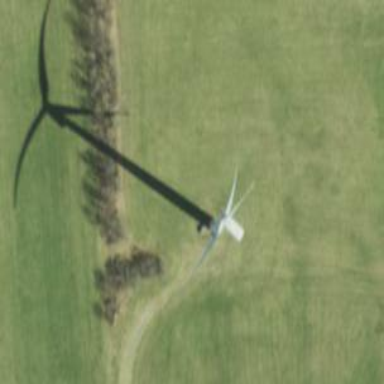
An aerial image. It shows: Wind generator using horizontal axis wind turbines.